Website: bh-photo
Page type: gifting
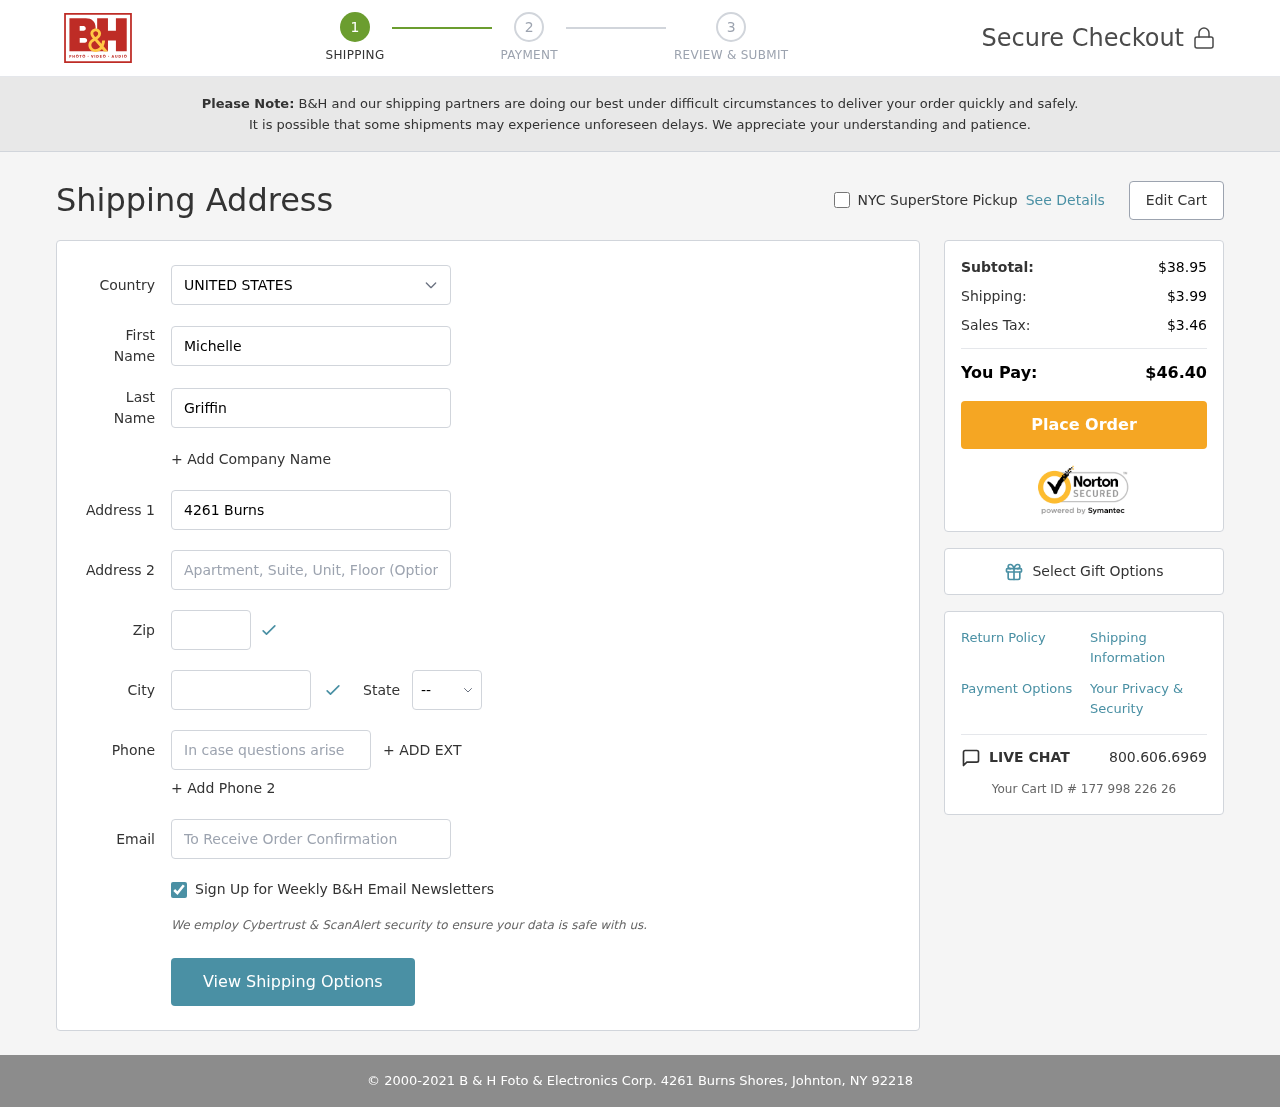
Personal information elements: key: PII_CITY
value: Johnton
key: PII_COUNTRY
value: United States
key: PII_EMAIL
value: michelle_griffin@gmail.com
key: PII_FIRSTNAME
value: Michelle
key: PII_LASTNAME
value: Griffin
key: PII_PHONE
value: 5387130401
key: PII_POSTCODE
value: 92218
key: PII_STATE_ABBR
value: NY
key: PII_STREET
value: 4261 Burns Shores
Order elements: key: ORDER_SUBTOTAL
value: $38.95
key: ORDER_SHIPPING_COST
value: $3.99
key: ORDER_TAX
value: $3.46
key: ORDER_TOTAL
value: $46.40
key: ORDER_ID
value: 177 998 226 26